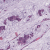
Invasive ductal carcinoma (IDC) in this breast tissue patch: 1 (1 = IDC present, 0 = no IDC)